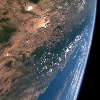
Label: land